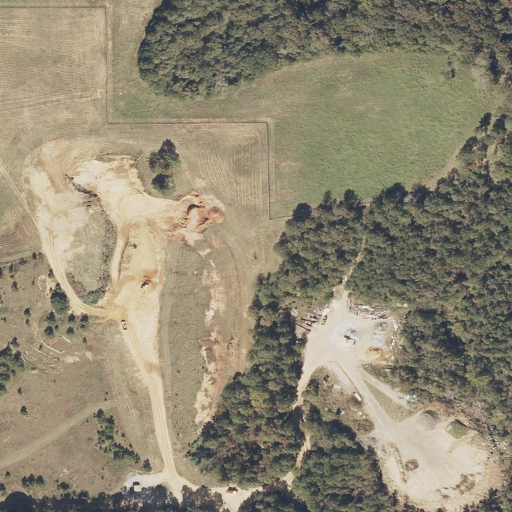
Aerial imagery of mountain in Alabama named Cantelous Hill containing pasture, barren land, deciduous forest, mixed forest, shrub, evergreen forest, grassland, and open development